Question: I had a question about density independence that helped me create layouts for hdpi mdpi and ldpi densities. I created three folders with three layouts: layout-hdpi, layout-mdpi, layout-ldpi. In these densities there are different resolutions according to table on the bottom of the <URL>. How can I tell android in what cases what layouts to use? How should I name the folders? I just create a folder "layout-xl-mdpi", create the layout then Android will know that in case of 1280x800 resolution that layout should be used or what?
One other thing: with these 3 layouts I cover the ldpi, mdpi, hdpi densities, but what about the resolution? small hdpi, normal hdpi, small ldpi, small mdpi etc. Or it doesn't matter? One layout is enough for "one cell" in the table below? There are 3 different resolutions for Extra Large screen with hdpi... What is the best practice?

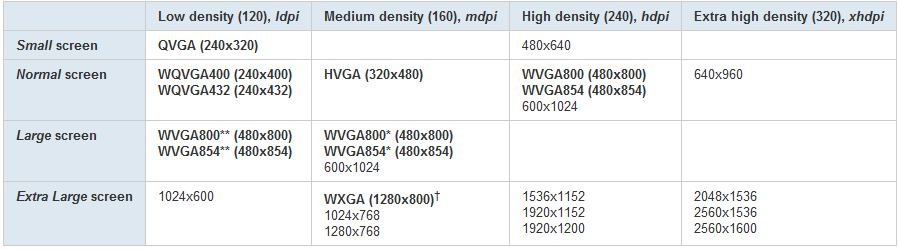
Answer: There is something I call Android Asset hierarchy (Google may call the same, I forget), listed <URL>. That determines what folder assets are used. Take a look at it.